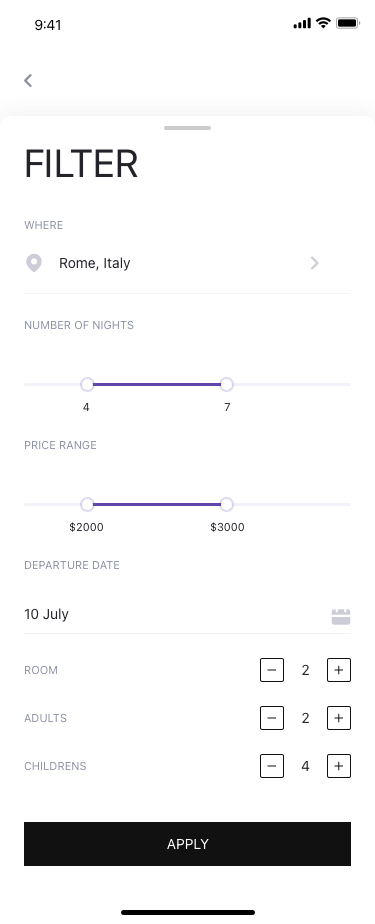
Text in this UI design:

10 July
DEPARTURE DATE
ROOM
2
ADULTS
2
CHILDRENS
4
4
7
NUMBER OF NIGHTS
$2000
$3000
PRICE RANGE

Rome, Italy
WHERE
FILTER

APPLY
9:41